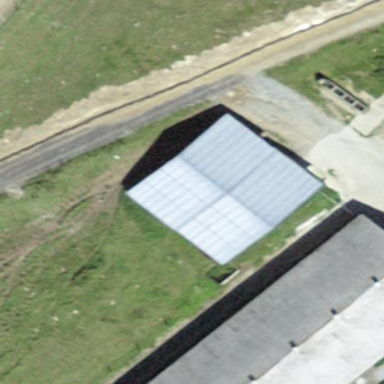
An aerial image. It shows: Farm auxiliary building.